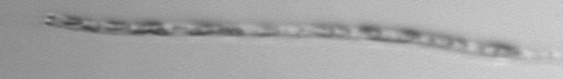
Label: Eucampia_morphytype1